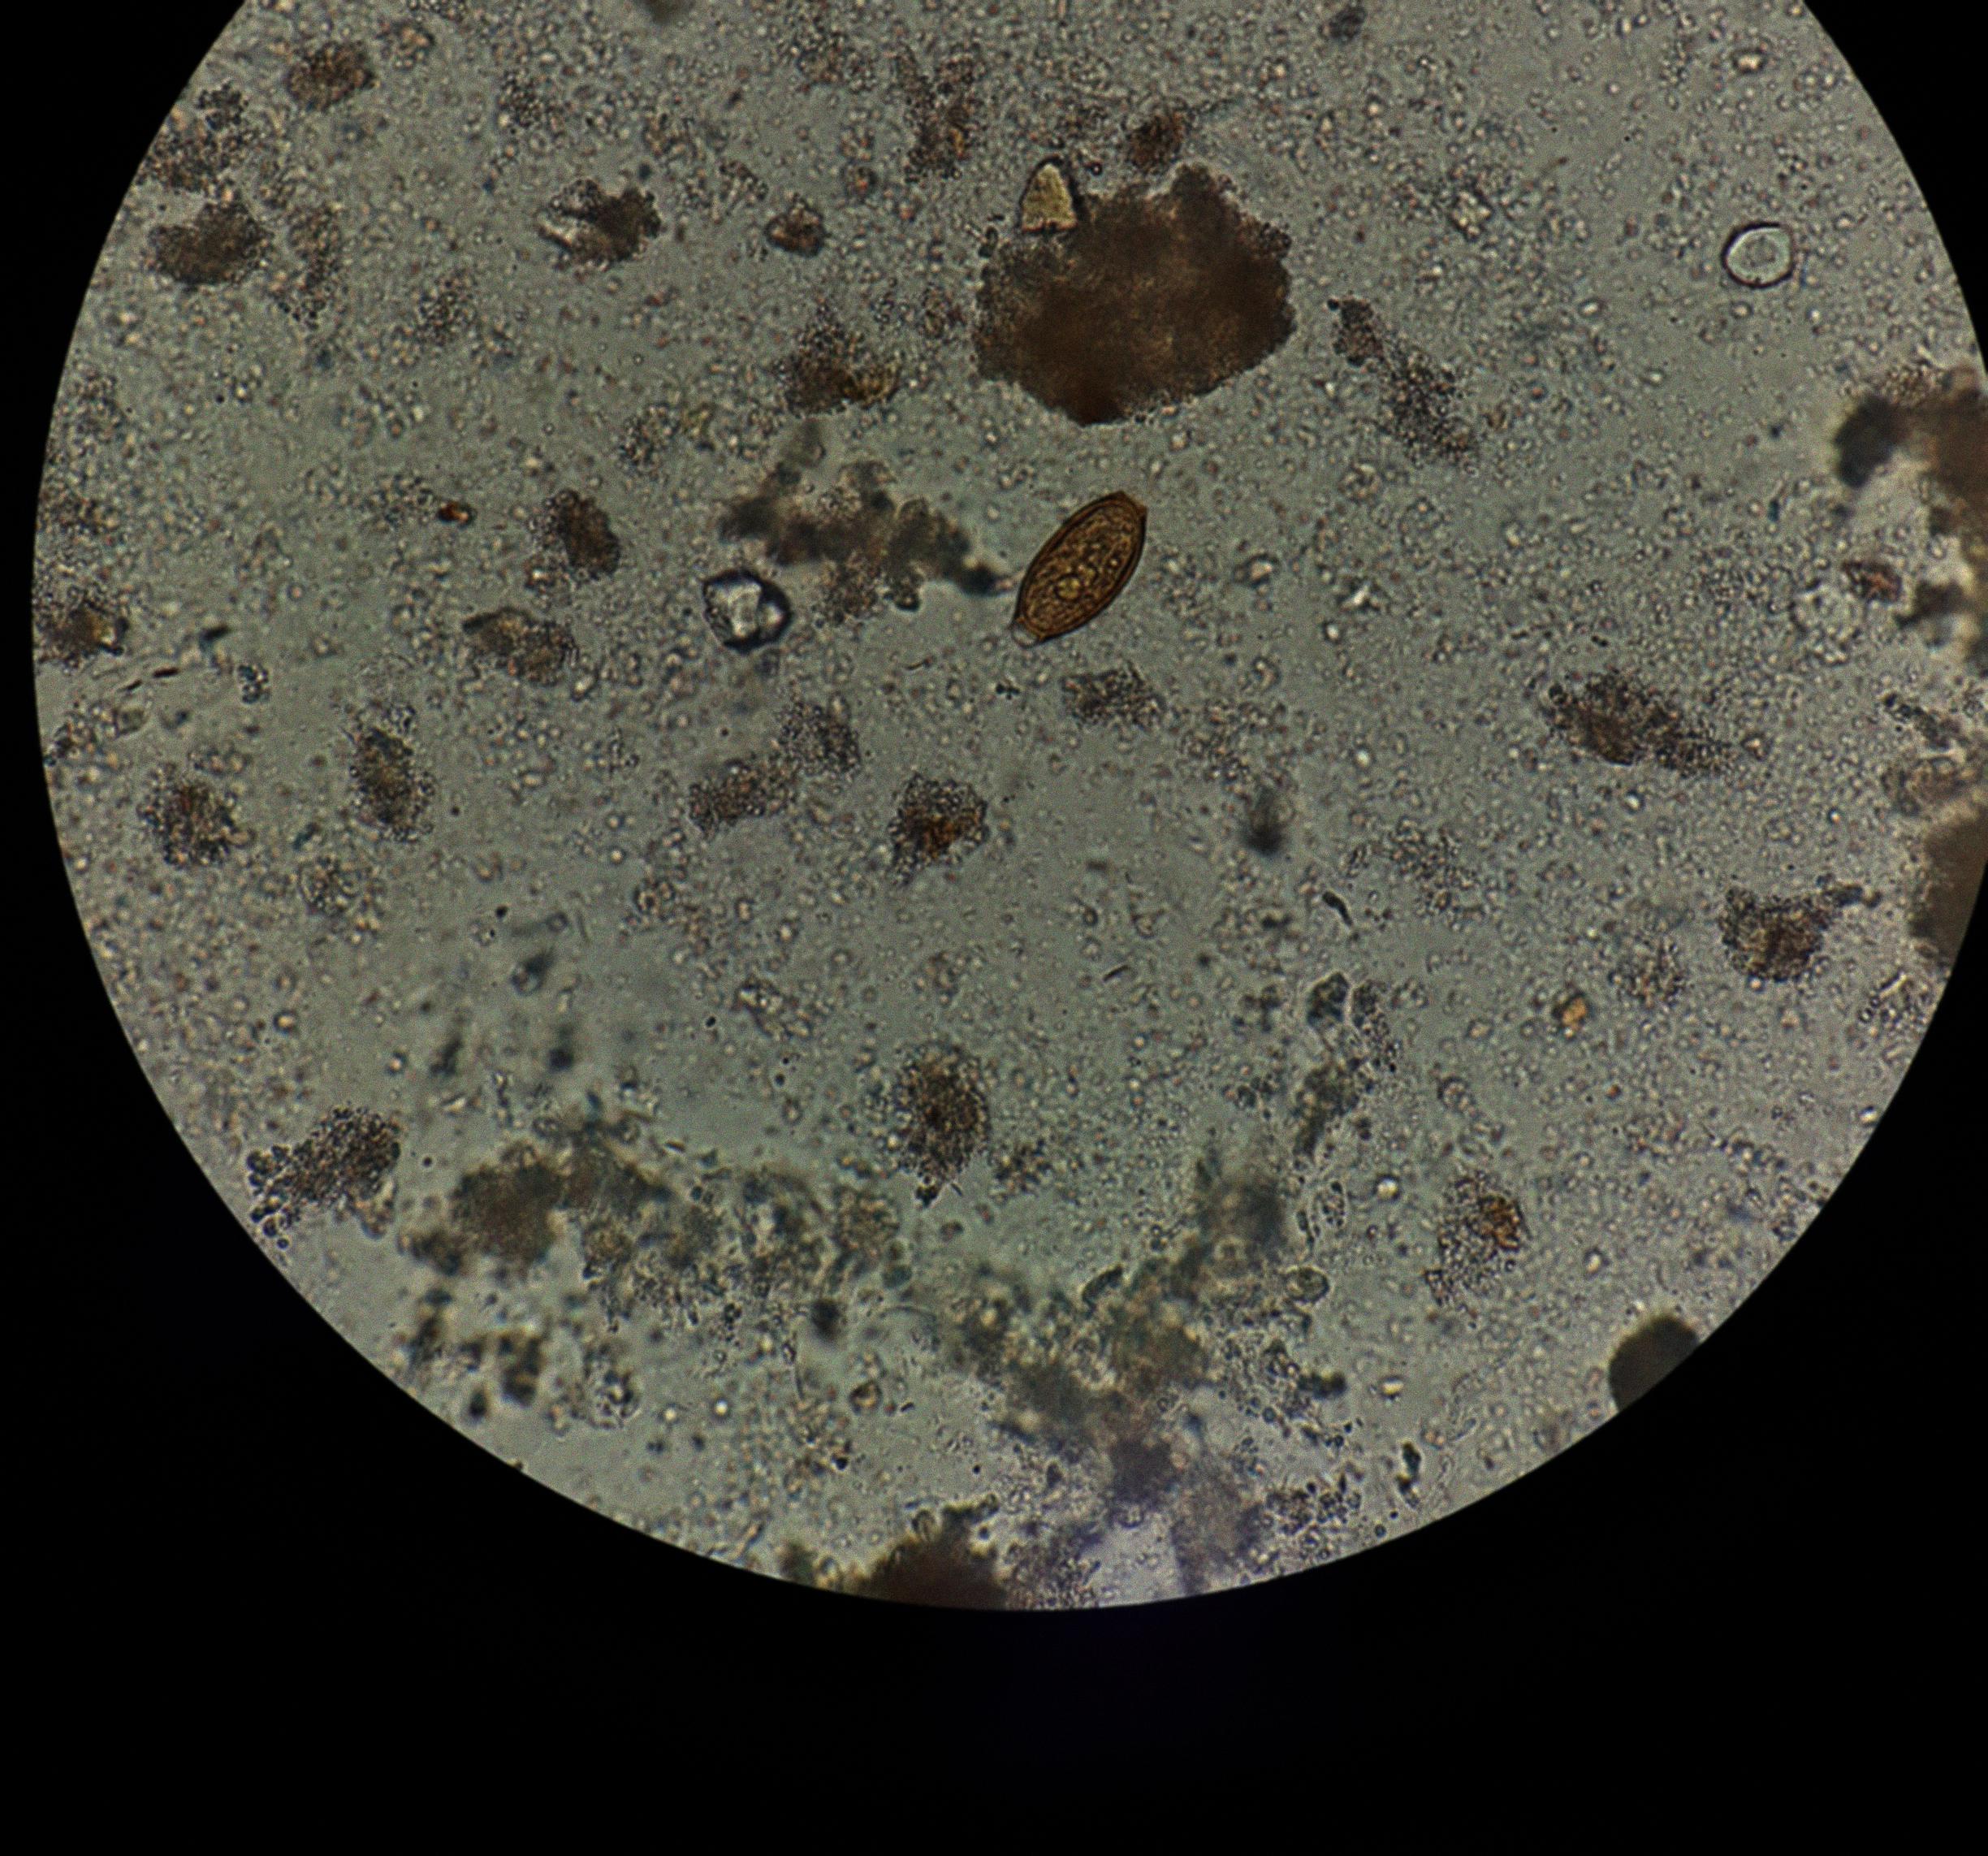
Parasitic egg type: Trichuris trichiura